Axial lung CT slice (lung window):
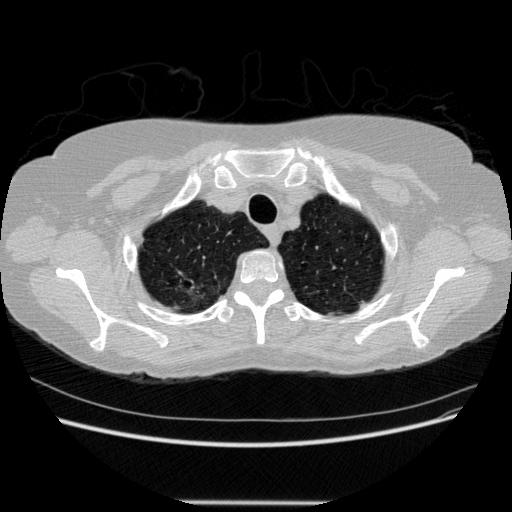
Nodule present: no